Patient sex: M
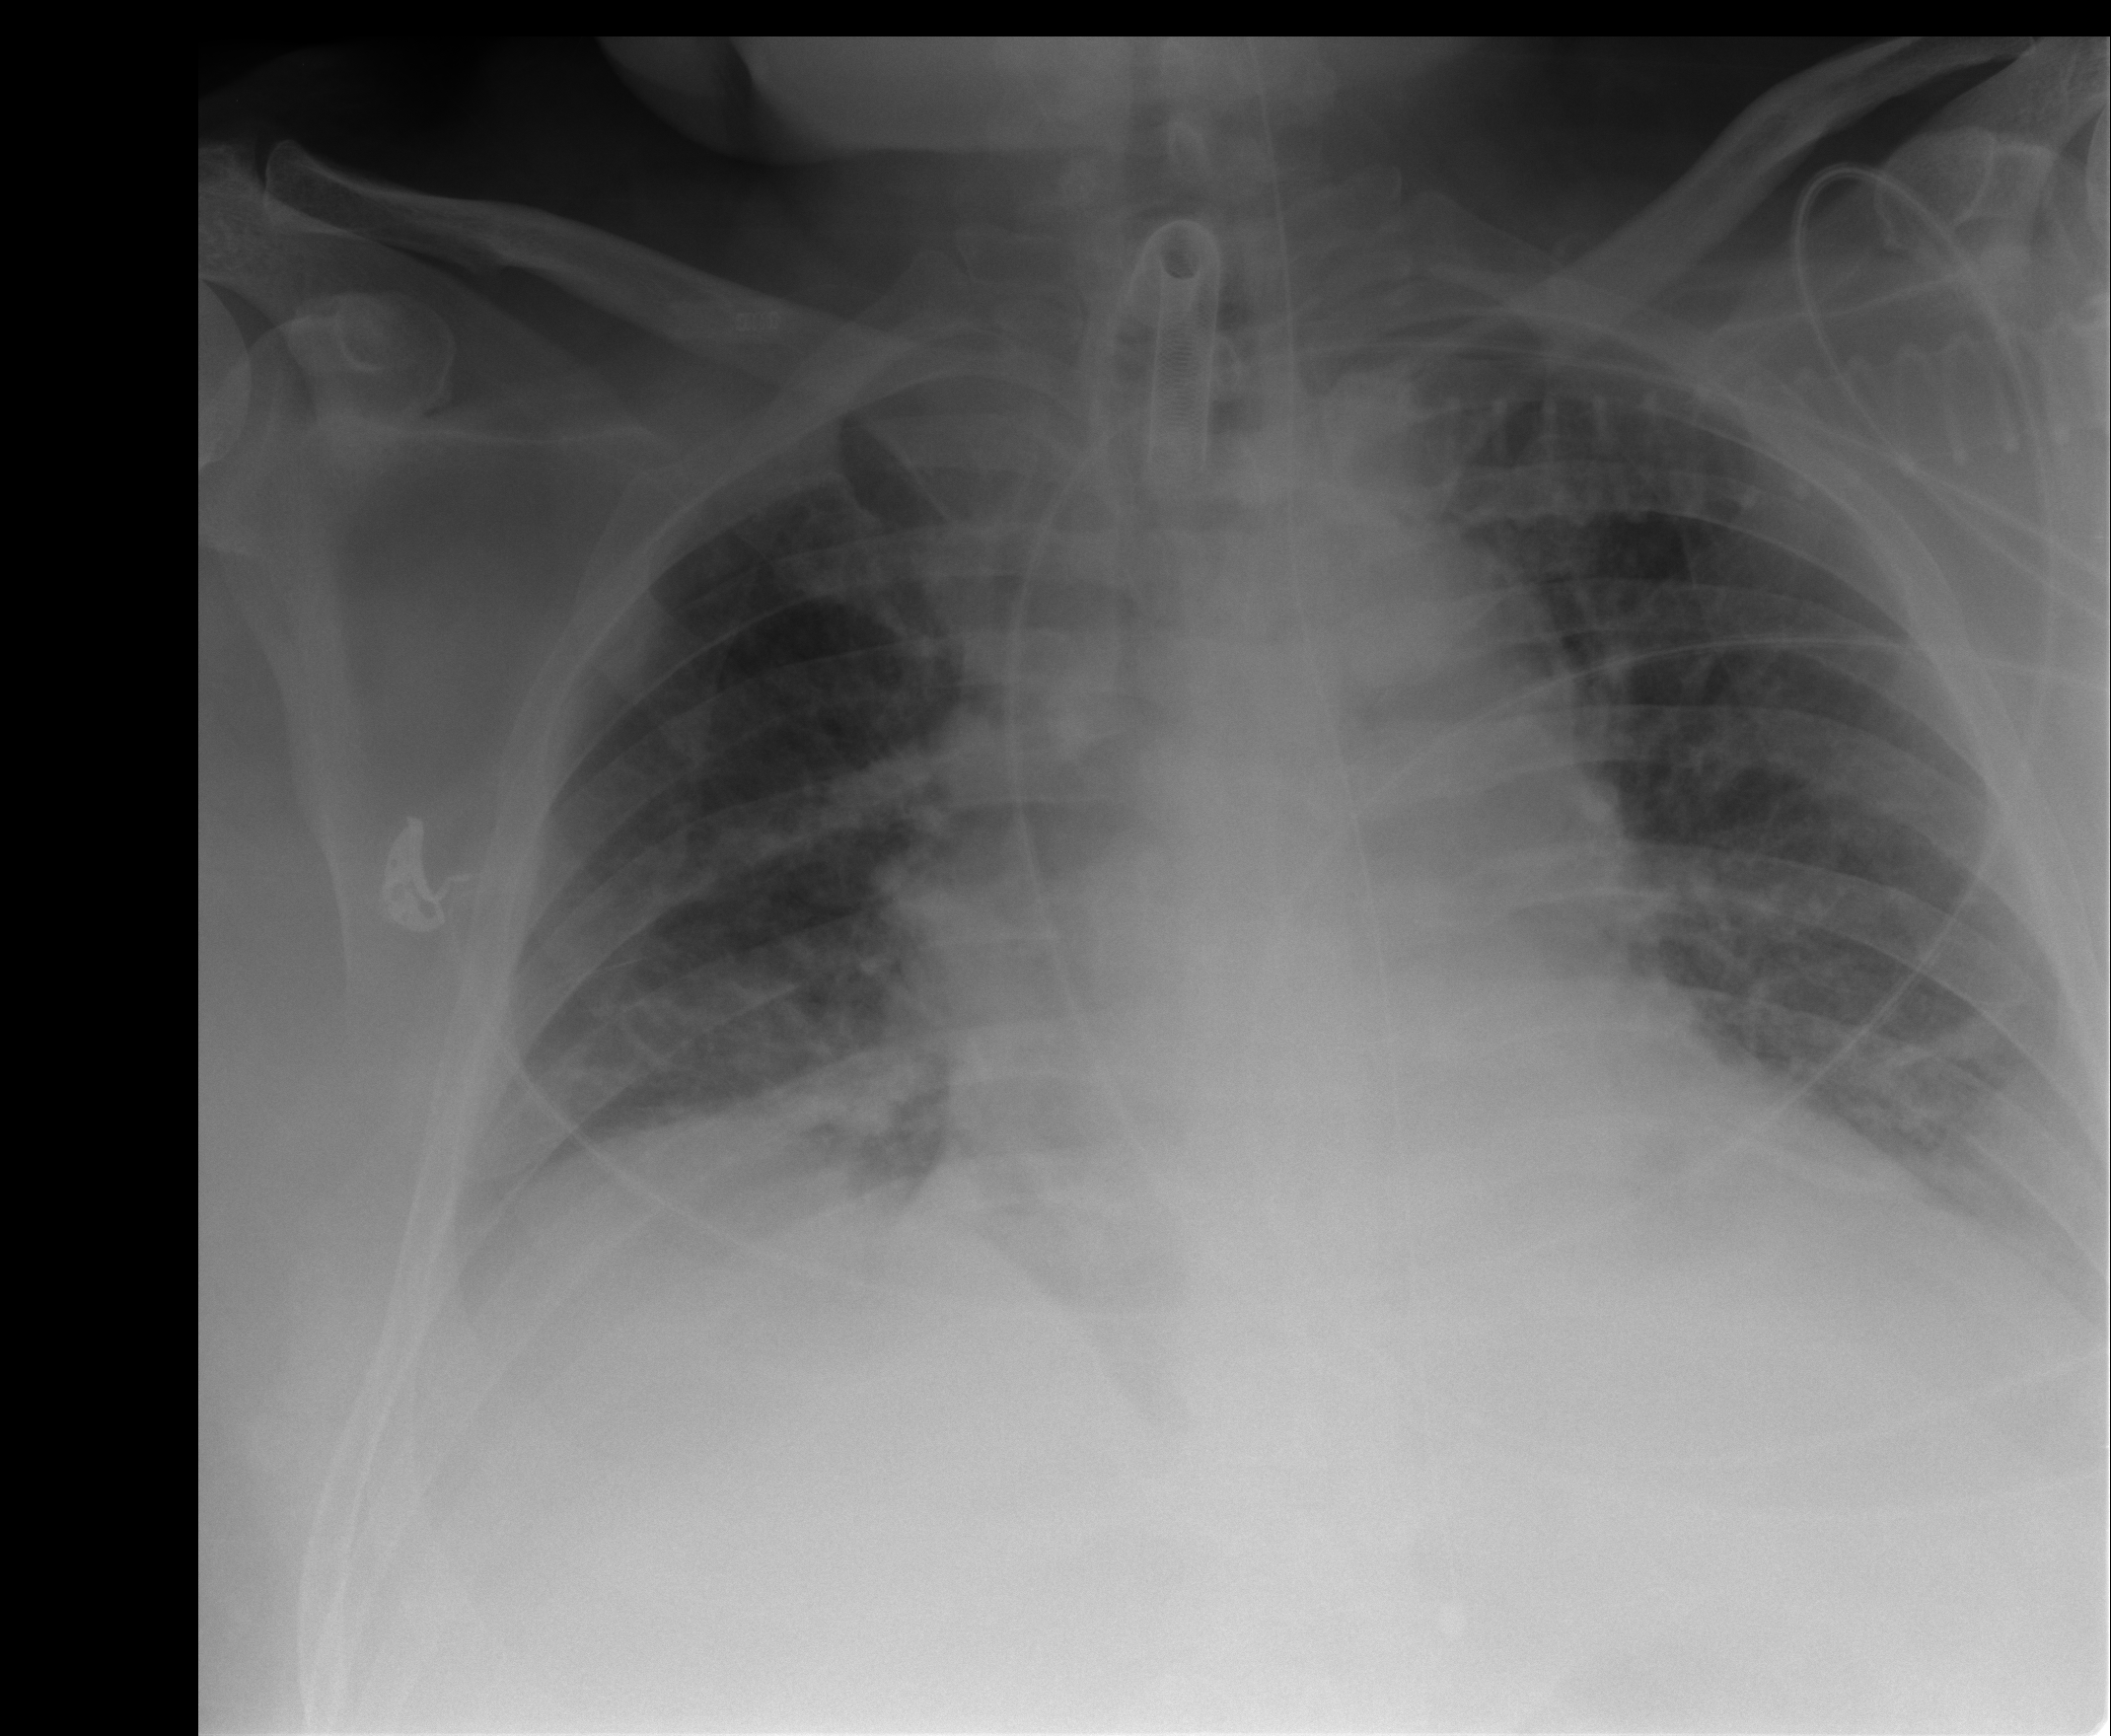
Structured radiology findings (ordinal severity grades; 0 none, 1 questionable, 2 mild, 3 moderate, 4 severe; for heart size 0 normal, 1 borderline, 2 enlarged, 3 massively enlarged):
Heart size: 2
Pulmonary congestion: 1
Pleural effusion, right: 1
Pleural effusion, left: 0
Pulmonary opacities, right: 0
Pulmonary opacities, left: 0
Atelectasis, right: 1
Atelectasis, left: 1